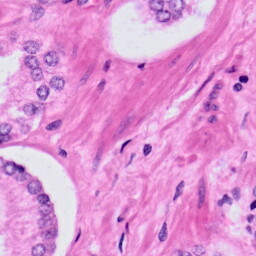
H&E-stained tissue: Prostate